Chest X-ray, PA view. Patient: 46 years old, sex M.
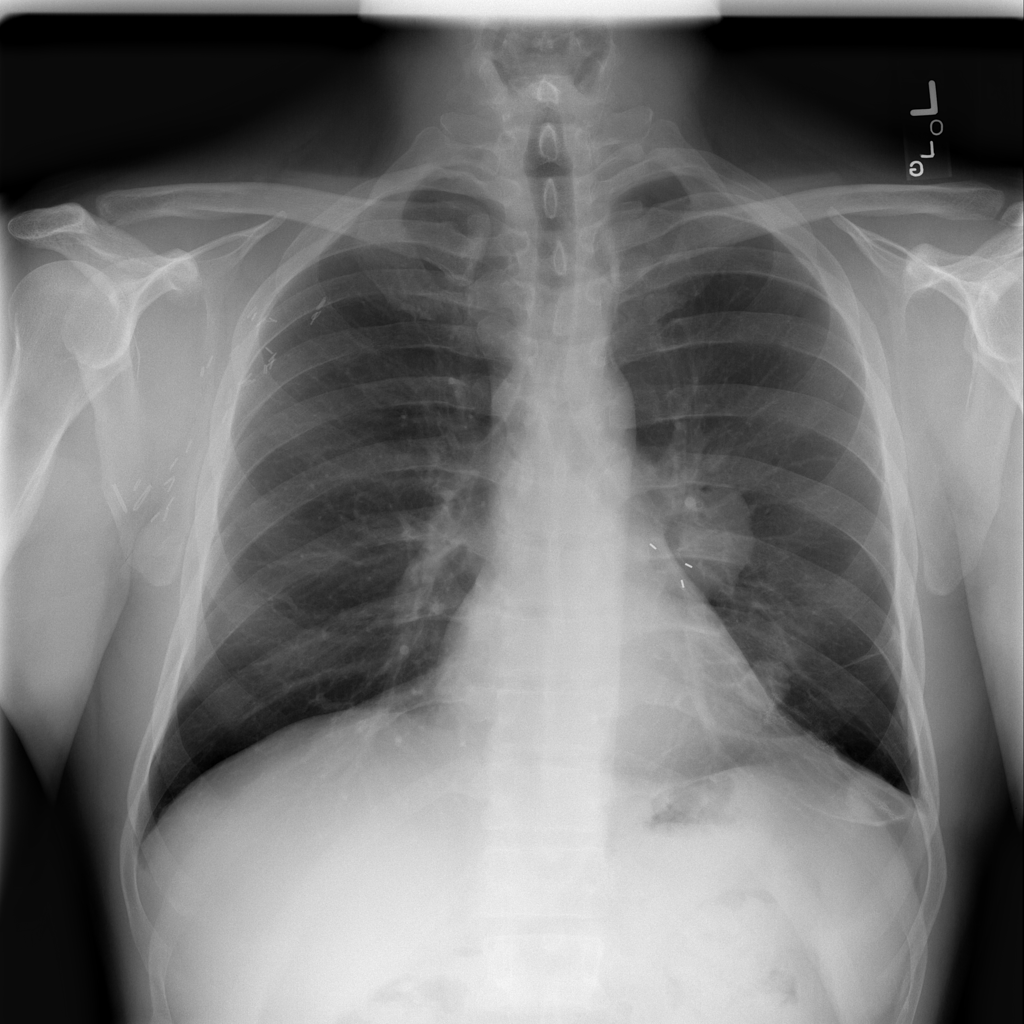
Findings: Mass, Nodule